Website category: phone
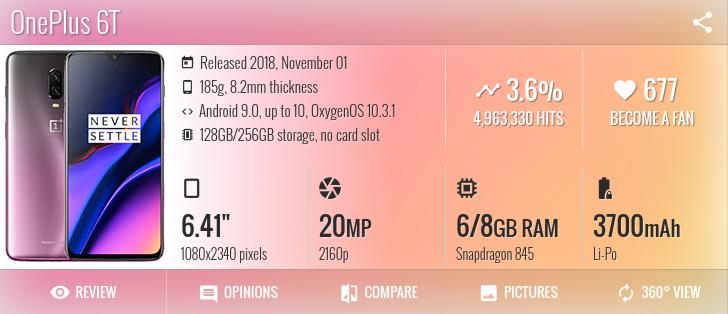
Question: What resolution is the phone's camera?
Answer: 2160p

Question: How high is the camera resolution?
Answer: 2160p

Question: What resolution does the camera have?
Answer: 2160p

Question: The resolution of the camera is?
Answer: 2160p

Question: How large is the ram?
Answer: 6/8 GB RAM

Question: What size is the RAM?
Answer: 6/8 GB RAM

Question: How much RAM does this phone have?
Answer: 6/8 GB RAM

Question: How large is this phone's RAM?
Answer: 6/8 GB RAM

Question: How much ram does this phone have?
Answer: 6/8 GB RAM

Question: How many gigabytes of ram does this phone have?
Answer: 6/8 GB RAM

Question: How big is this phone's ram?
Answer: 6/8 GB RAM

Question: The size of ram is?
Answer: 6/8 GB RAM

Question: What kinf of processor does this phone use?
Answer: Snapdragon 845

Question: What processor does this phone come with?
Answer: Snapdragon 845

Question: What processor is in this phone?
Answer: Snapdragon 845

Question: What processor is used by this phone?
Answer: Snapdragon 845

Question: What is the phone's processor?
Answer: Snapdragon 845

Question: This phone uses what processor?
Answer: Snapdragon 845

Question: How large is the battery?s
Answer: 3700 mAh

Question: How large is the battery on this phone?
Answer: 3700 mAh

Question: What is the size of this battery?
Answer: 3700 mAh

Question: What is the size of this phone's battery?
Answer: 3700 mAh

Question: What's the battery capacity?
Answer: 3700 mAh

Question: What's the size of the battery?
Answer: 3700 mAh

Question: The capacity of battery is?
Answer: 3700 mAh